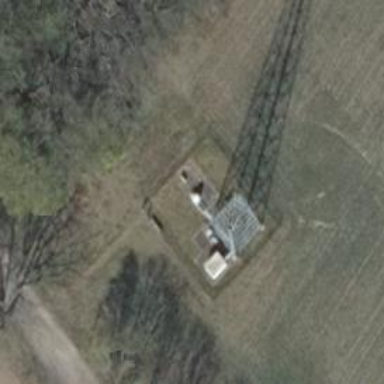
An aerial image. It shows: Communication tower.